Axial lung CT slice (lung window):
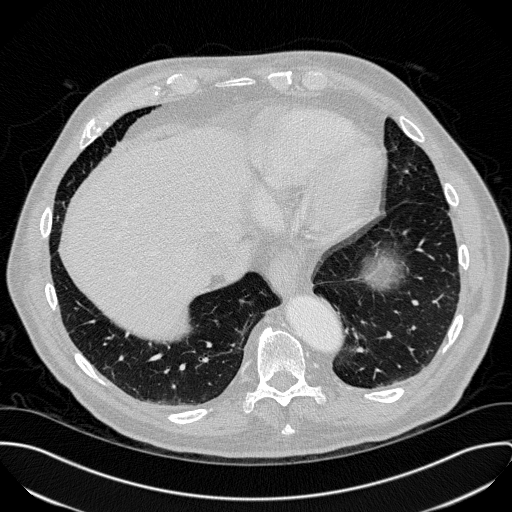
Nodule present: no